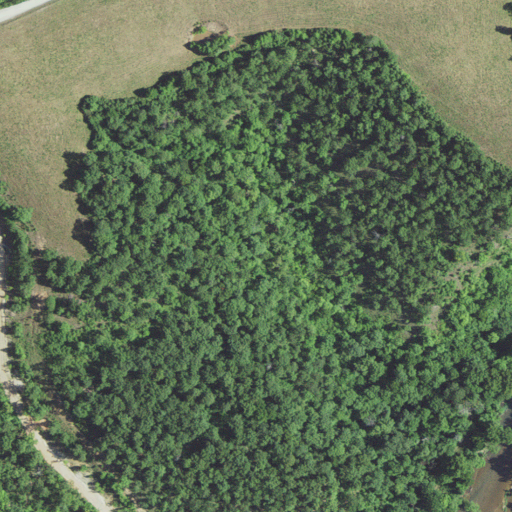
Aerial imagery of cliff(s) in Missouri named Osborn Bluff containing deciduous forest, shrub, pasture, open water, open development, low intensity development, and grassland